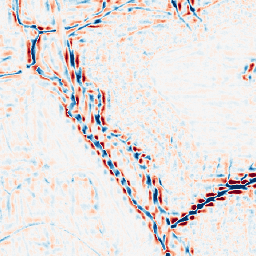
Category: wavelet
Decomposition family: wavelet_reverse_biorthogonal
Decomposition parameters: wavelet: rbio1.3
level: 3
Upsampling method: area
Upsampling parameters: scale: 2
Upsampling scale: 2